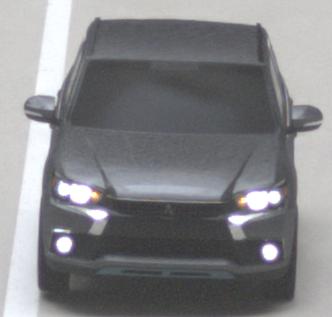
Make: Mitsubishi
Model: Outlander 2.0 Plug-In Hybrid
Detailed model: Outlander (III) Plug-In Hybrid
Model produced from: 2015/10
Model produced until: 2018/08
Doors: 5
Color: gray
Road condition: dry road
Daytime: midday
Contrast: medium contrast